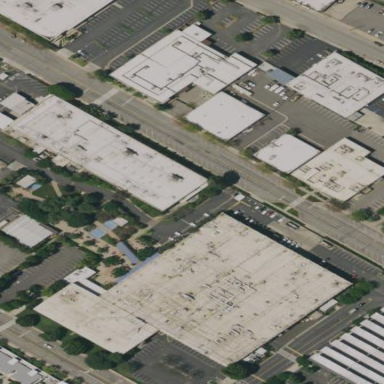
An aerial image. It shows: Office building.